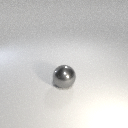
large gray metal sphere